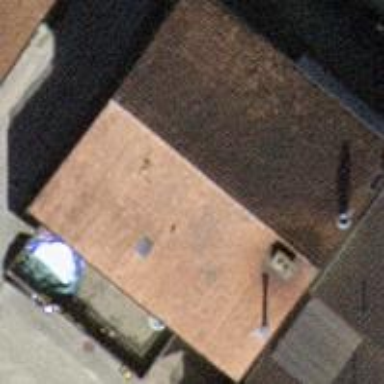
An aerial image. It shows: Restaurant in building.